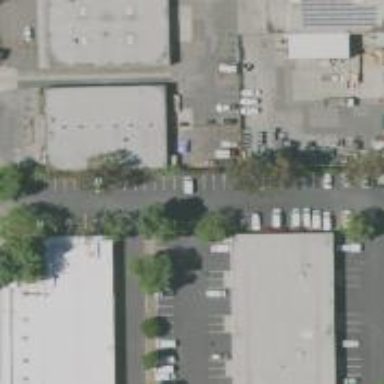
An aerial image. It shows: Service road surrounded by commercial buildings.